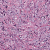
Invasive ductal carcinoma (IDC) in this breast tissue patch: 0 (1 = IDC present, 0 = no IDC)